Field crop: tomato
Growth stage: 1
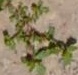
Species: portulaca